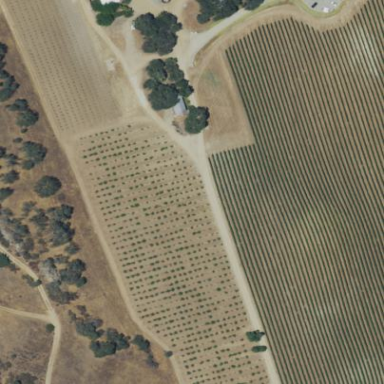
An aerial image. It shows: Vineyard.